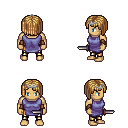
a pixel art fantasy rpg character, male body template, human, tanned skin, chain tabard jacket, gold greaves, blonde pageboy hairstyle, silver tiara, cloth bracers, dagger, four views (front, back, left, right), 2x2 character sprite sheet, small pixel art, hard edges, no anti-aliasing